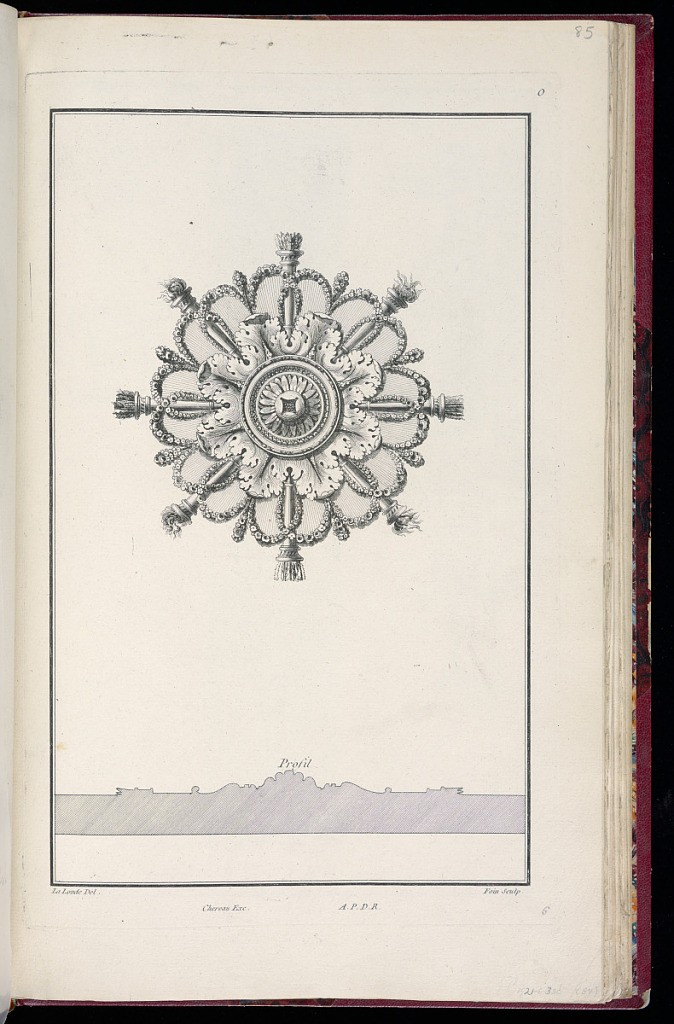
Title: Rosette Design for a Ceiling
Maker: Richard de Lalonde, French, active 1780–96
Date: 1785-1788
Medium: Etching on off-white laid paper
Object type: Print
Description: Rosette design for a ceiling with, from back edge to sight edge, draped flower garlands with flower tassels and torches, acanthus leaves, bead and dart, and lamb tongue ornamentation. The profile of the rosette is provided below. The plate is signed and numbered.